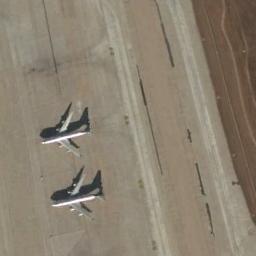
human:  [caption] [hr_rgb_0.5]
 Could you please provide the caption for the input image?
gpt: There are two planes of the same size in a clearing .

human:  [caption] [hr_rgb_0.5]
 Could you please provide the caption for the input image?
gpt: Two planes parked on the brown ground .

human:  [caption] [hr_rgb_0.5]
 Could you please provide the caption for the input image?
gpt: Two airplanes are parked on the open place .

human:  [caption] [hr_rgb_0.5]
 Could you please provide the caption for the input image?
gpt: Two adjacent planes parked on the airport .

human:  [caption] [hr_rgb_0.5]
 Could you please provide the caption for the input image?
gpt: There are two planes in the parking lot .